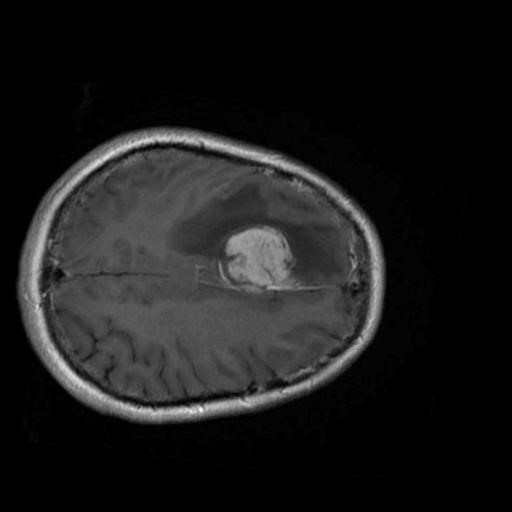
Label: brain_menin